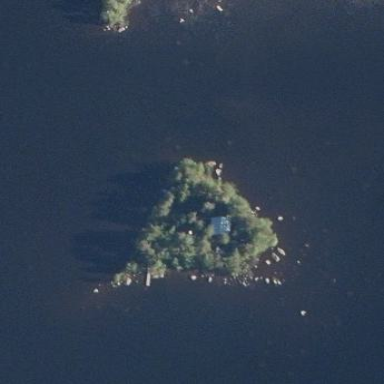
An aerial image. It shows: Island covered with woodland.